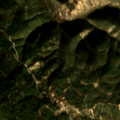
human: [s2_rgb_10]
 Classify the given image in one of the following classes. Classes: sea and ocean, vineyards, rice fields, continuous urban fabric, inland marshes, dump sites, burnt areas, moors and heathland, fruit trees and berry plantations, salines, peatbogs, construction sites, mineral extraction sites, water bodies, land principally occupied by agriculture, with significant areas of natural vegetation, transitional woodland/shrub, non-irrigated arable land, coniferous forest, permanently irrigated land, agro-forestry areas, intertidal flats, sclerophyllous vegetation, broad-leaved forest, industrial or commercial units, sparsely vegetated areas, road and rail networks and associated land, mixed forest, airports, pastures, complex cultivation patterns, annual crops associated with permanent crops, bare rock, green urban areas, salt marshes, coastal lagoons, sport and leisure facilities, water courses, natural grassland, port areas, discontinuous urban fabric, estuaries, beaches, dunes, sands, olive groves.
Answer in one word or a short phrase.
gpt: olive groves, complex cultivation patterns, transitional woodland/shrub